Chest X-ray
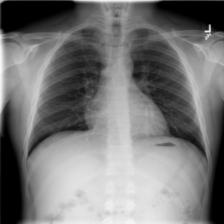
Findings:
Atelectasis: negative
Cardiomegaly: negative
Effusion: negative
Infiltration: negative
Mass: negative
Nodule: negative
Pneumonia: negative
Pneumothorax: negative
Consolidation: negative
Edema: negative
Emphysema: negative
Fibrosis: negative
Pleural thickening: negative
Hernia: negative